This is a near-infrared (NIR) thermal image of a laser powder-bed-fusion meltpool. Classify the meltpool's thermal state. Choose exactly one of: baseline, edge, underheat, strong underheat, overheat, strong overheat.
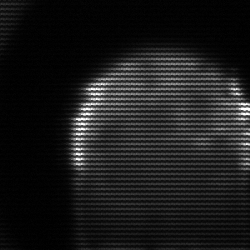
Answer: edge